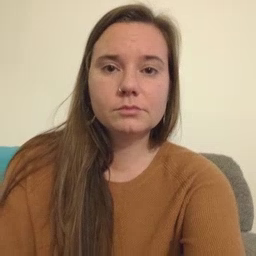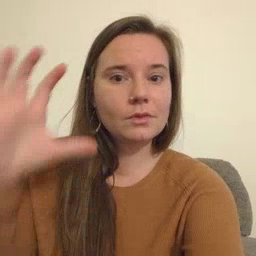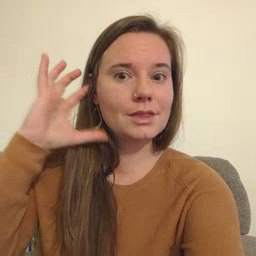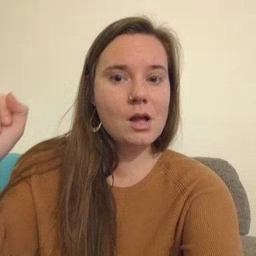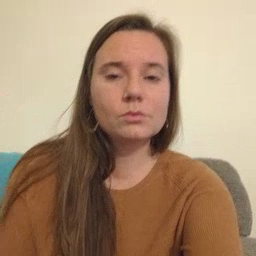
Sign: loud